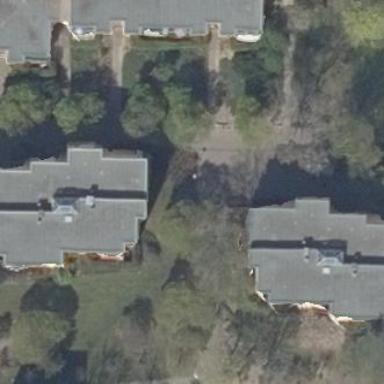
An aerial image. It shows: Apartment building with flat roof.